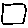
Label: square